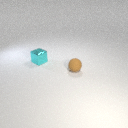
small cyan metal cube behind small brown rubber sphere